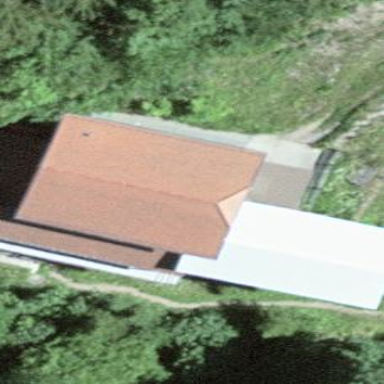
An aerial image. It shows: Transportation building.